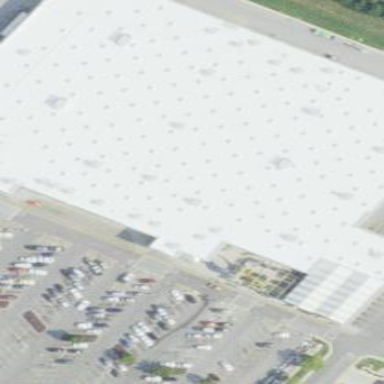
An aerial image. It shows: Retail building housing supermarket.